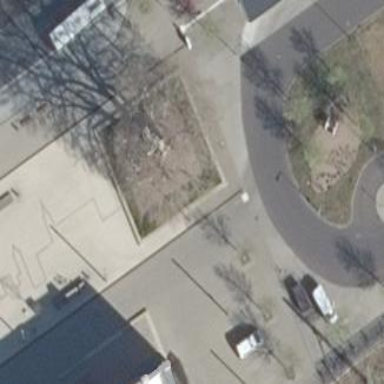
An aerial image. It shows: Concrete bench.